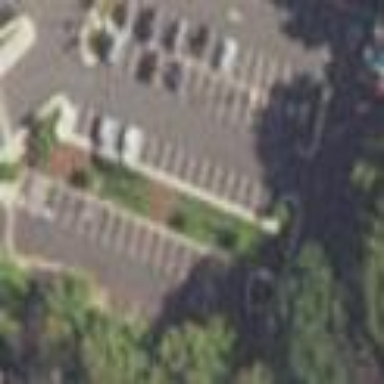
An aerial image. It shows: Parking area.